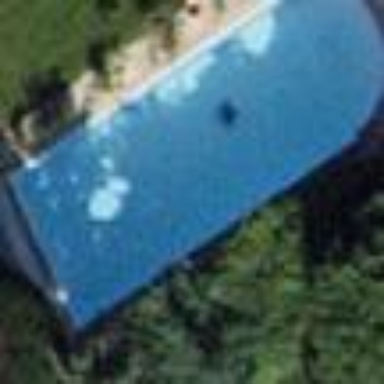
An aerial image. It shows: Personal swimming pool on leisure land.